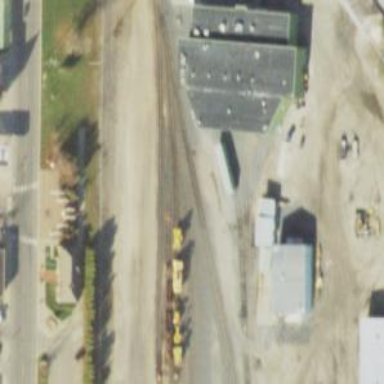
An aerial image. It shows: Rail spur service.